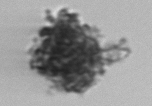
Label: detritus